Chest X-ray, PA view. Patient: 64 years old, sex F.
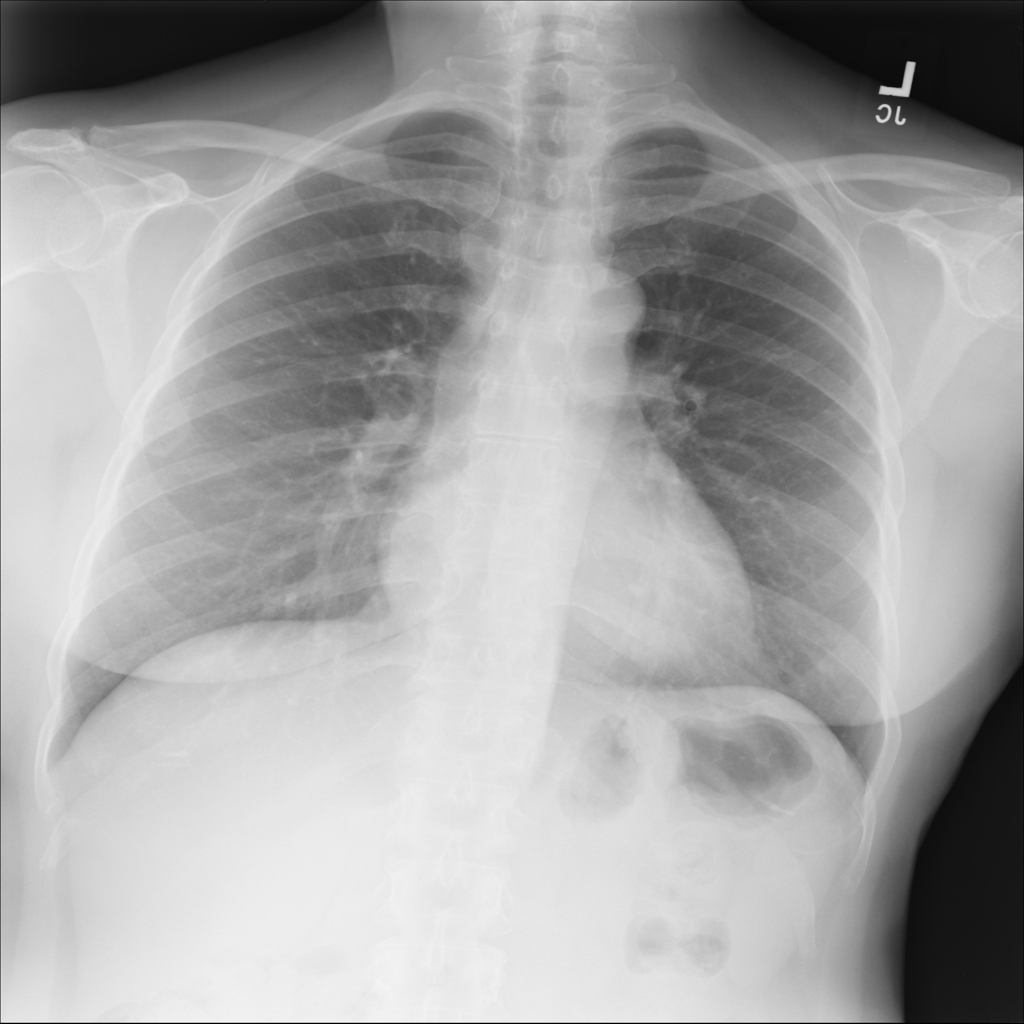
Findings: No Finding